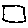
Label: square